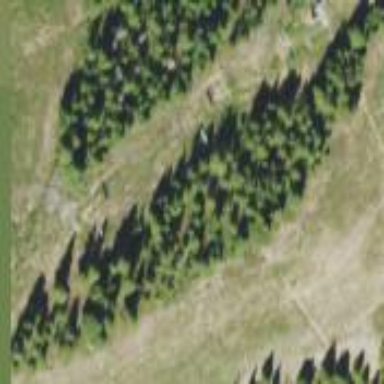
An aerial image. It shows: Evergreen woodland with needle-leaved trees.